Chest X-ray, PA view. Patient: 50 years old, sex M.
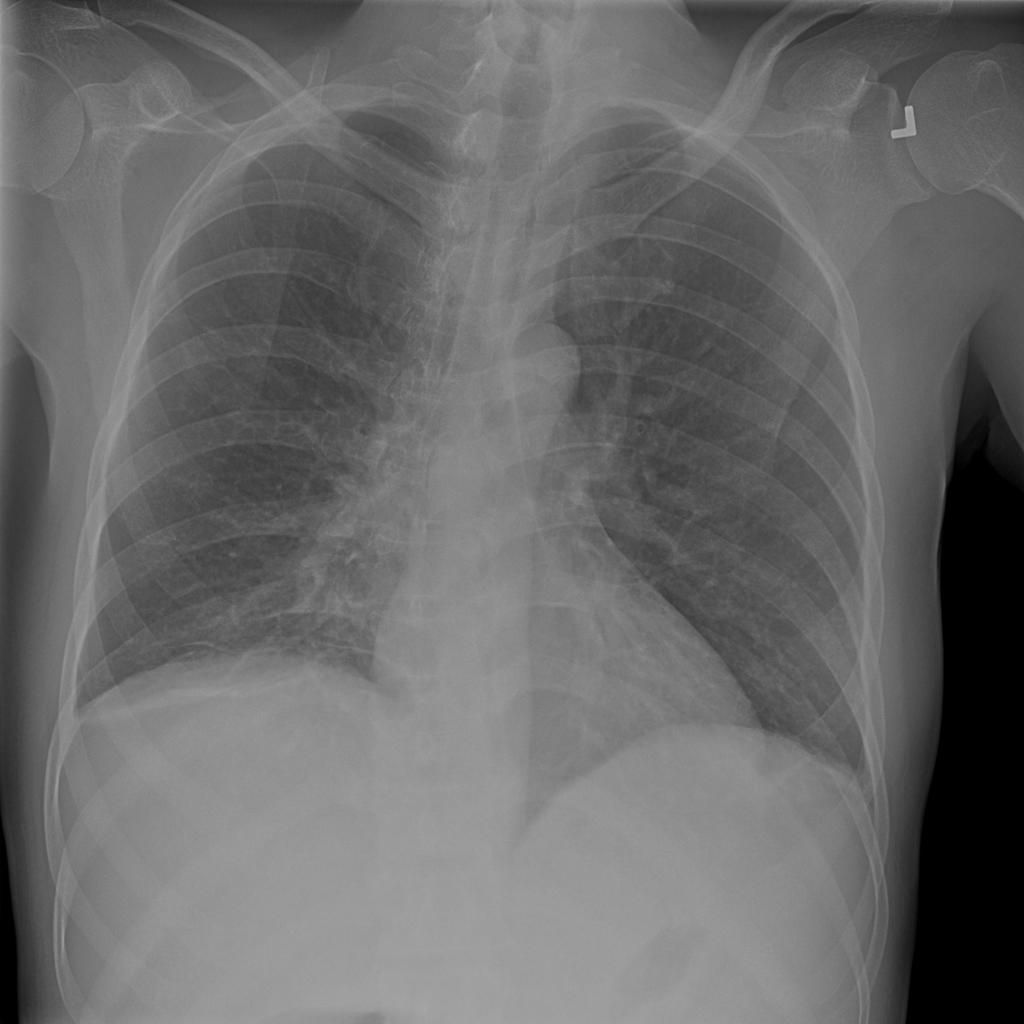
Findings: Atelectasis, Nodule